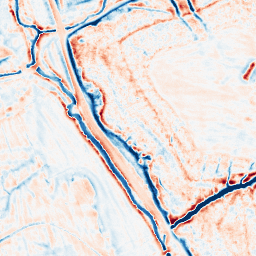
Category: edge_preserving
Decomposition family: bilateral
Decomposition parameters: d: 15
sigma_color: 75
sigma_space: 50
Upsampling method: cubic_catmull_rom
Upsampling parameters: scale: 2
Upsampling scale: 2